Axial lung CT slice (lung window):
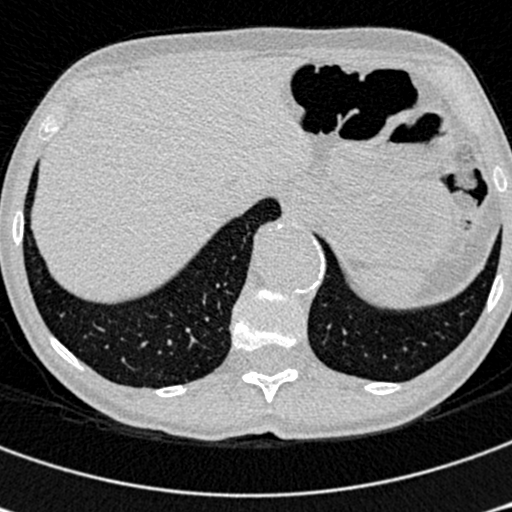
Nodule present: no